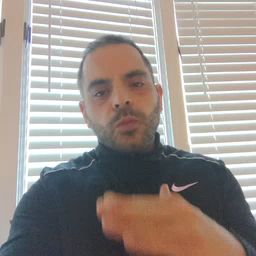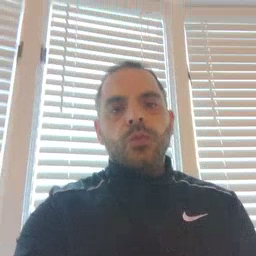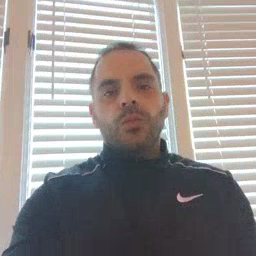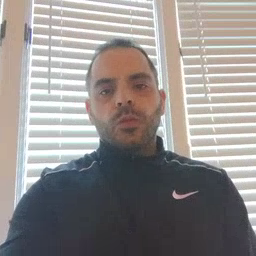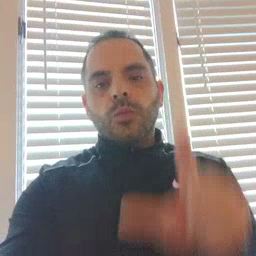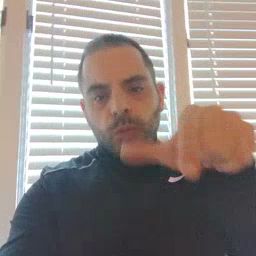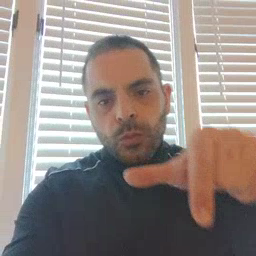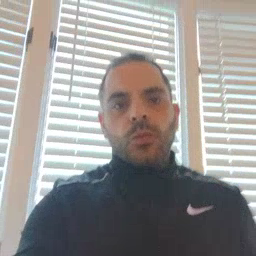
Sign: later